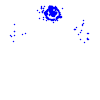
Particle: kaon